Question: I am plotting multiple graphs in baseR and I am trying to plot a text in the lower rightern corner of my plots. I tried using 'mtext()' but this doesn't give me the desired result. How would you do this? The idea in the end is to generate something like the graphic below. How could I do this?

Here is my code I use to generate the plots.
'''
xy <- data.frame(NAME=c("NAME1", "NAME1","NAME1","NAME1","NAME2","NAME2","NAME2"),ID=c(47,47,47,47,259,259,259),YEAR=c(1932,1942,1965,1989,2007,2008,2014),VALUE=c(0,NA,-6,-16,0,-9,-28), test=c("text1","text1","text1","text1","text2","text2","text2"))
# split data by index
ind <- split(x = xy,f = xy[,'ID'])
plot1 <- function(x) {
fname <- paste0(x[1, 'ID'], '.png')
png(fname, width=1679, height=1165, res=150)
par(mar=c(6,8,6,5))
plot(x = c(1946, 2014),
y = range(x$VALUE, na.rm=TRUE),
type='n',
main=x[1, 'NAME'],
xlab="Time [Years]",
ylab="Value [m]")
axis(2, at = seq(-100000, 100000, 100), cex.axis=1, labels=FALSE, tcl=-0.3)
points(x[,c('YEAR','VALUE')], type="l", lwd=2)
points(x[,c('YEAR','VALUE')], type="p", lwd=1, cex=0.5, pch=21, bg='white')
abline(h=0)
mtext(x$test, side=1, )
dev.off()
}
plot2 <- function(x) {
fname <- paste0(x[1, 'ID'], '.png')
png(fname, width=1679, height=1165, res=150)
par(mar=c(6,8,6,5))
plot(x[,c('YEAR','VALUE')],
type='n',
main=x[1, 'NAME'],
xlab="Time [Years]",
ylab="value [m]")
axis(2, at = seq(-100000, 100000, 100), cex.axis=1, labels=FALSE, tcl=-0.3)
points(x[,c('YEAR','VALUE')], type="l", lwd=2)
points(x[,c('YEAR','VALUE')], type="p", lwd=1, cex=0.5, pch=21, bg='white')
abline(h=0)
mtext(x$test, side=1)
dev.off()
}
lapply(ind, function(x) ifelse(any(x$YEAR < 1946 & x$YEAR < 2014), plot2(x), plot1(x)))
'''
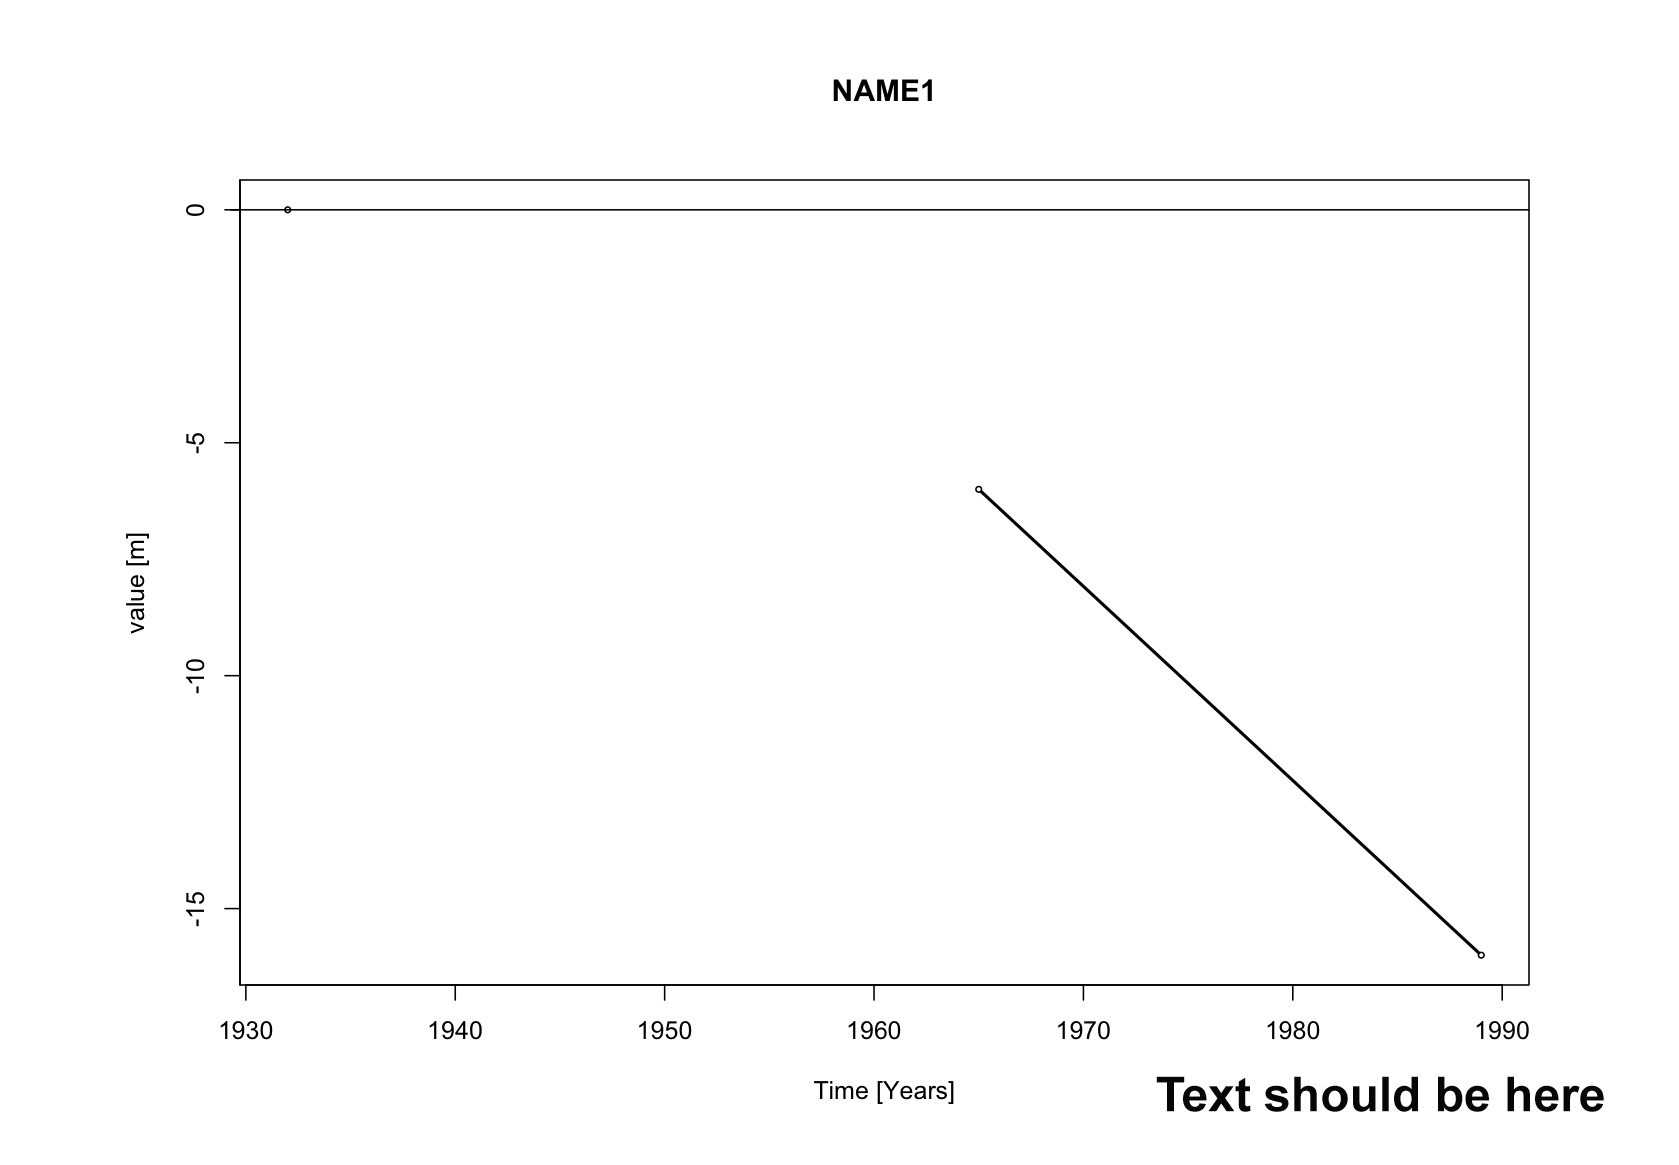
Answer: '''
plot(1)
title(sub="hallo", adj=1, line=3, font=2)
'''